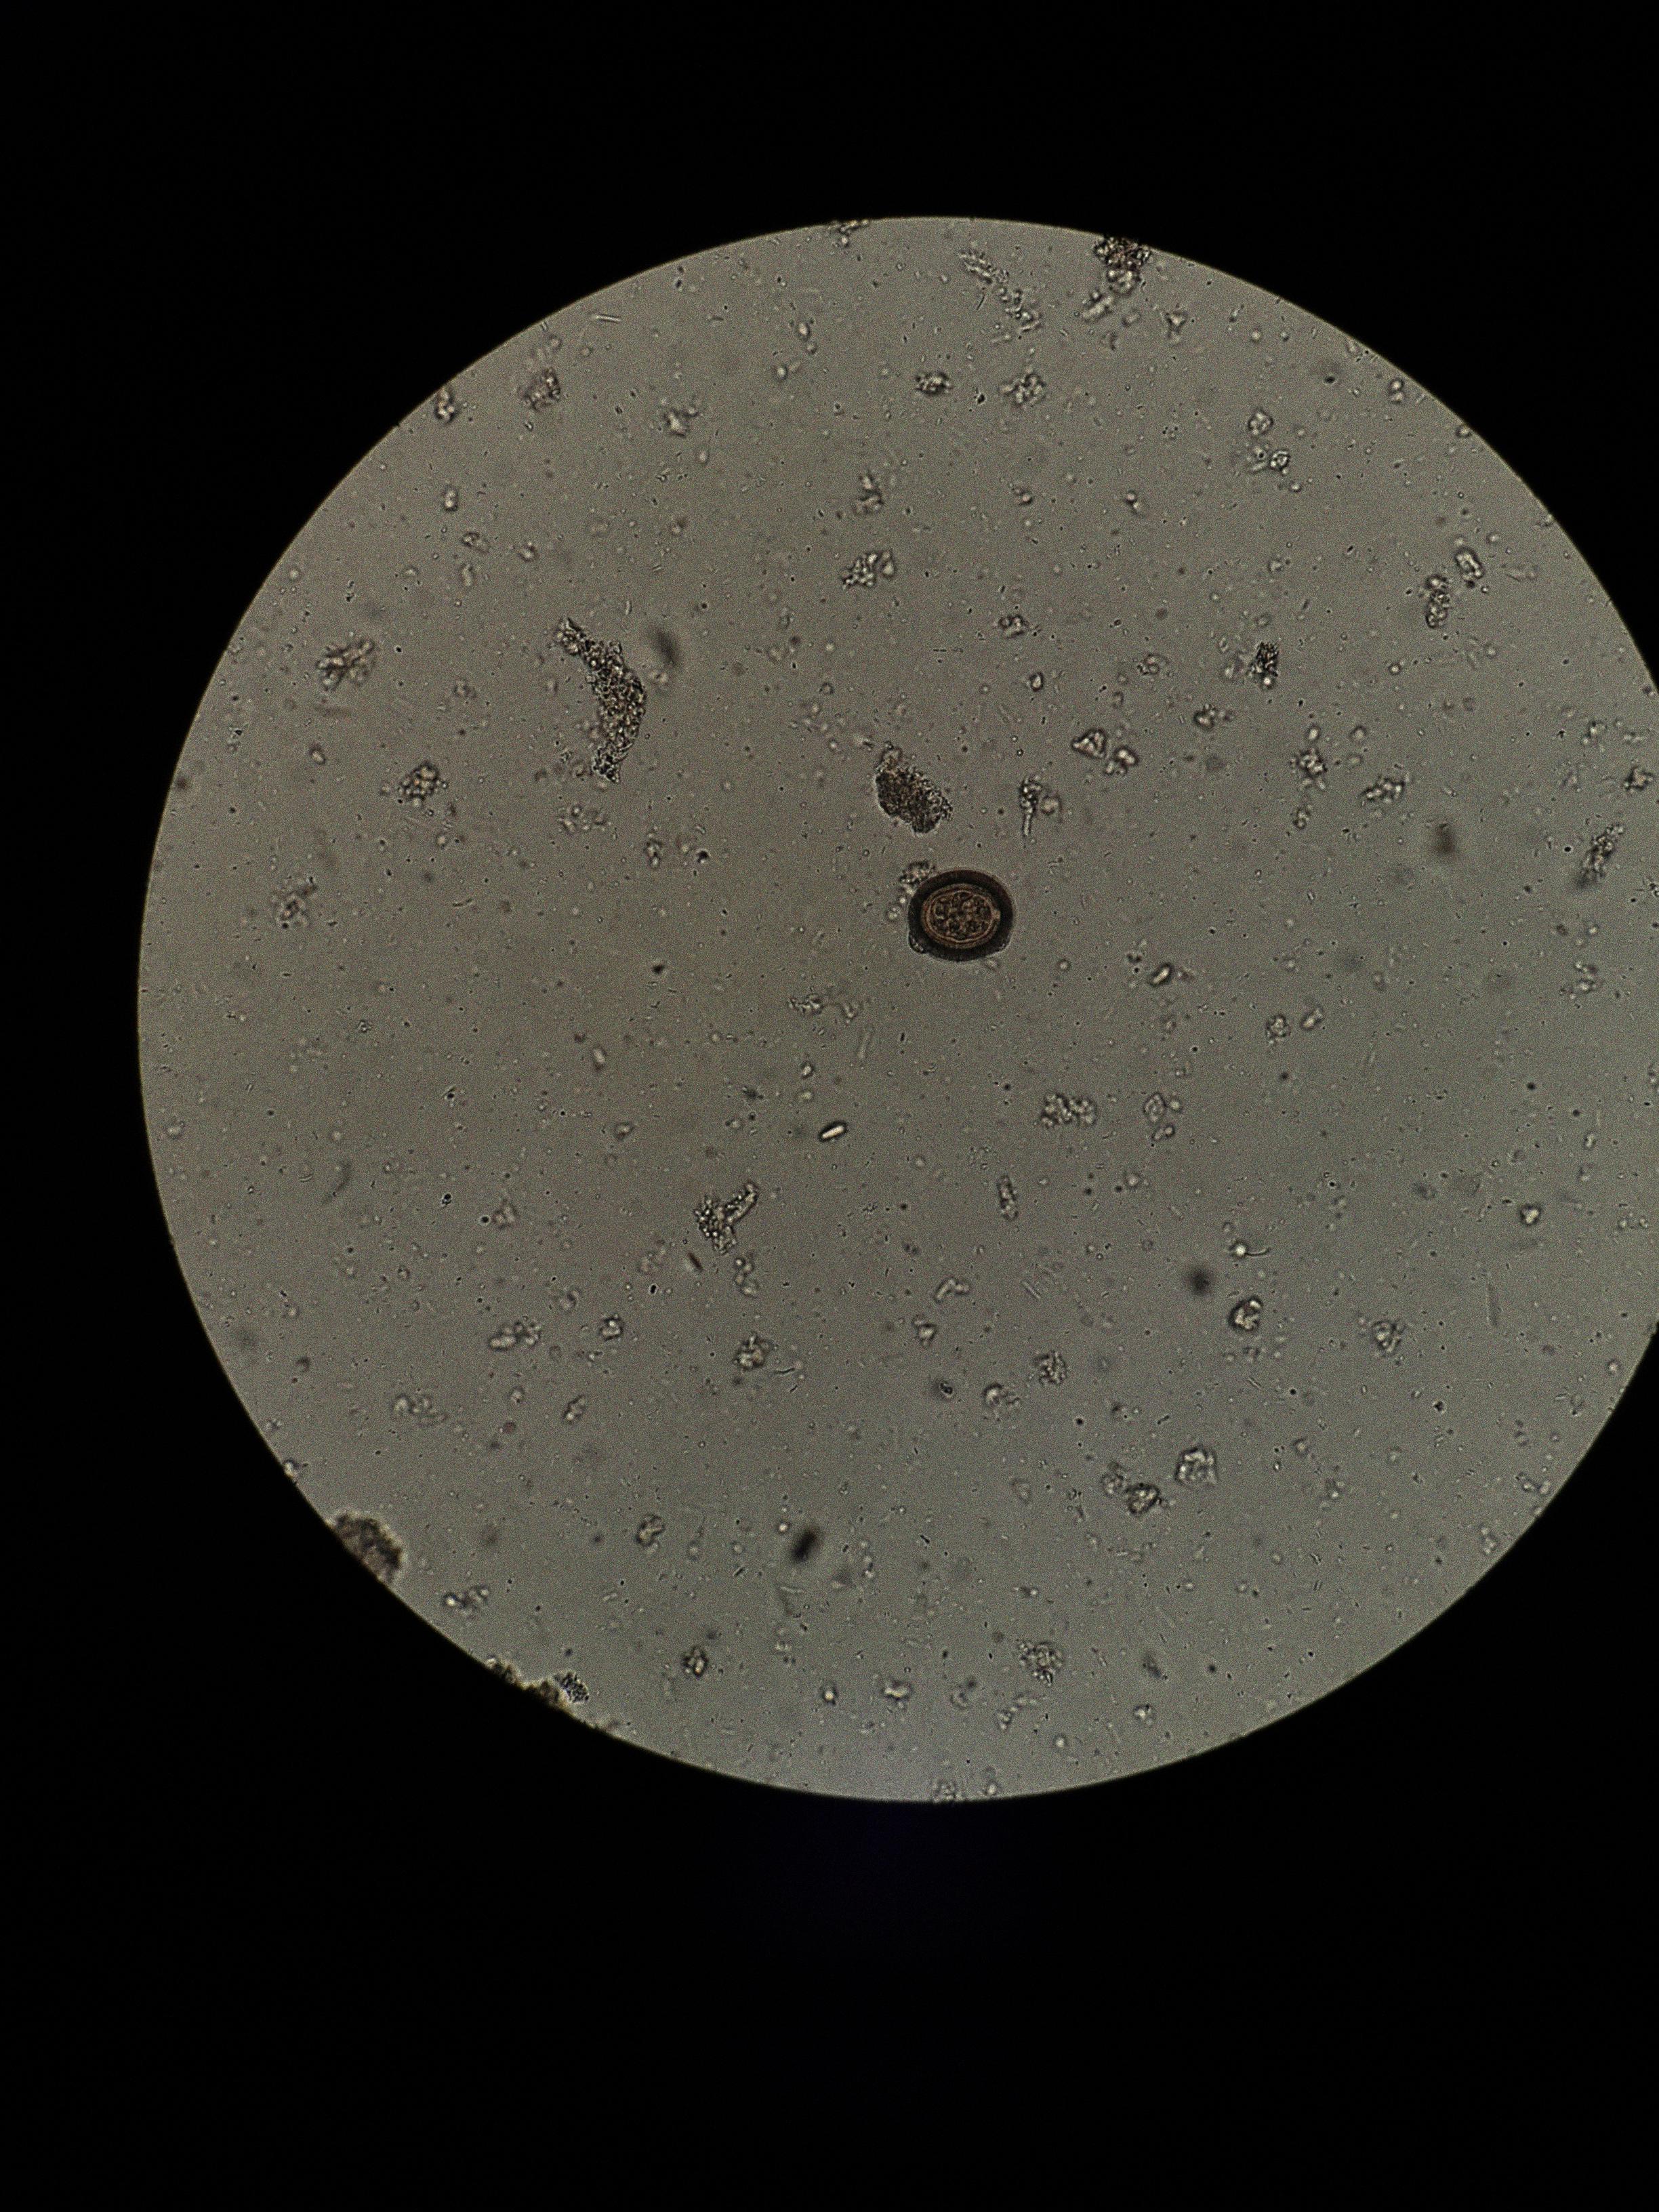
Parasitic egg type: Taenia spp. egg